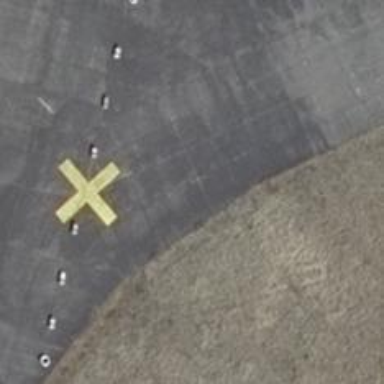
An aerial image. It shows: Concrete taxiway at the airport.